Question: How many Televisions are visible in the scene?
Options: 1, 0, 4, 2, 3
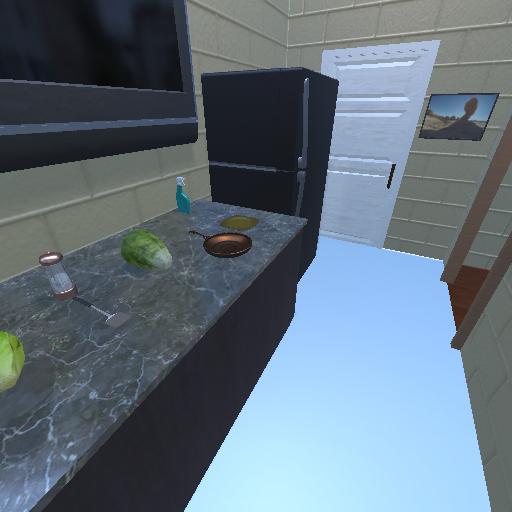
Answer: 1